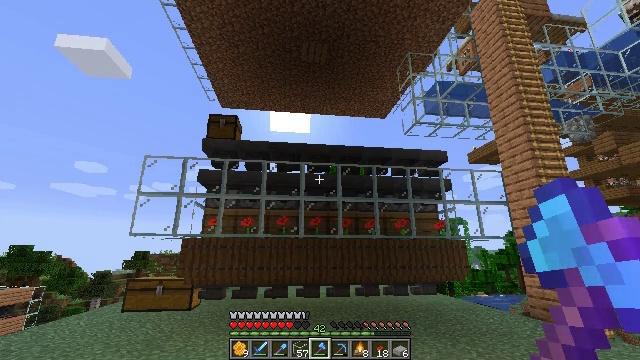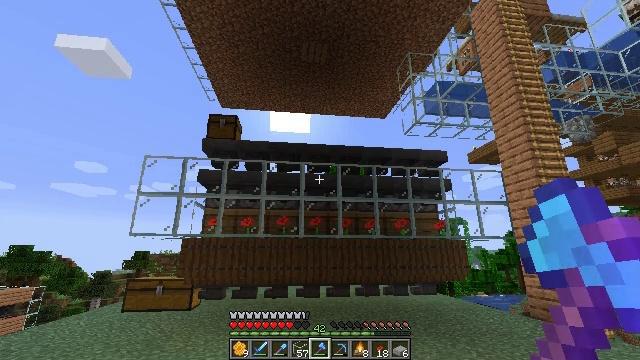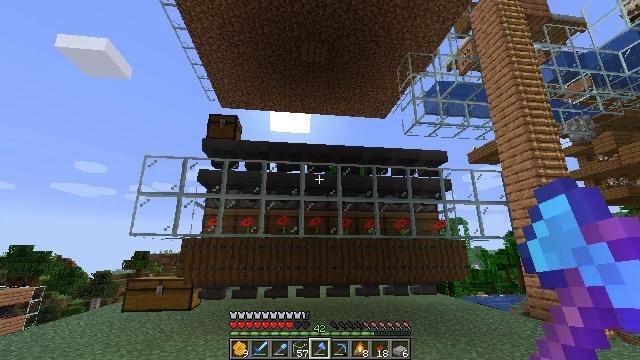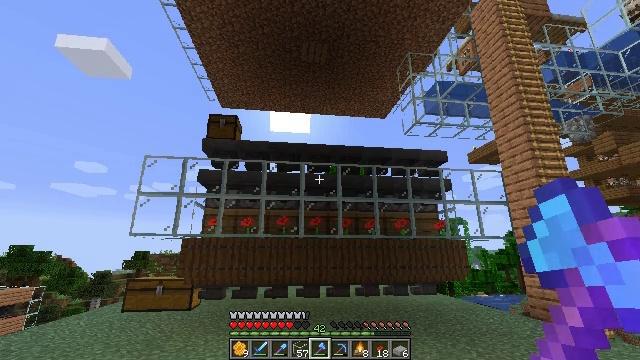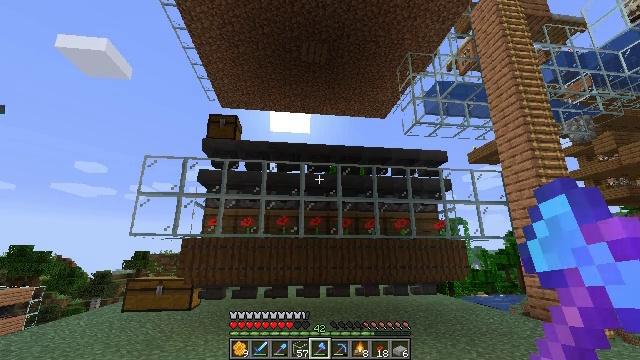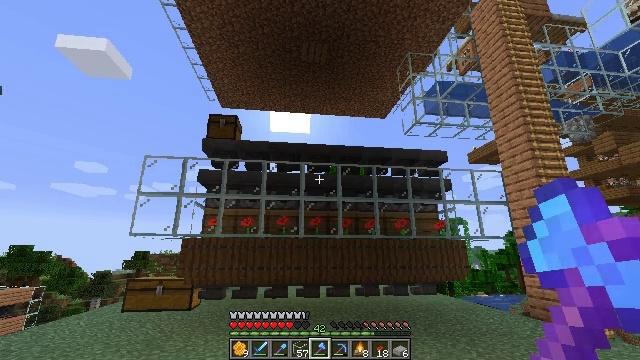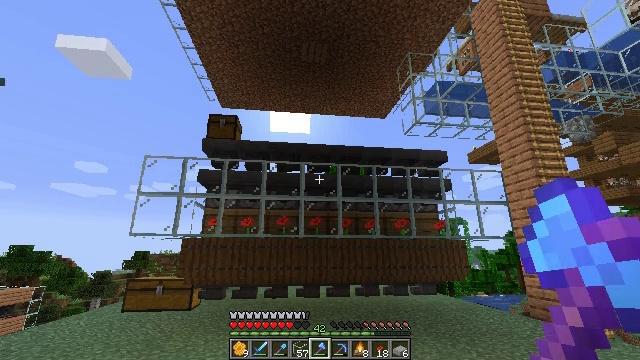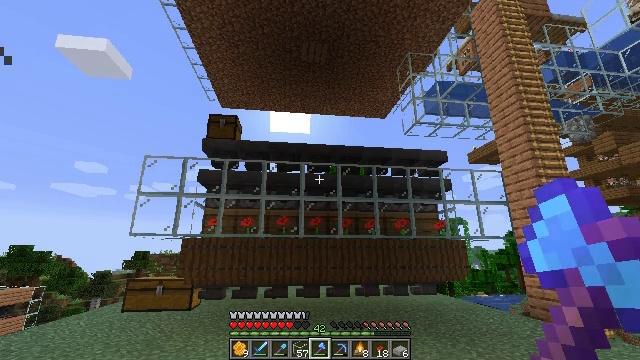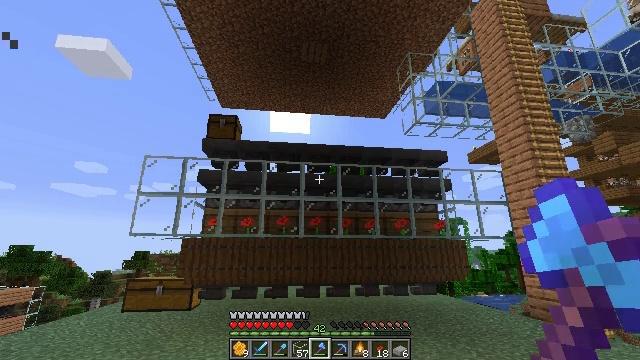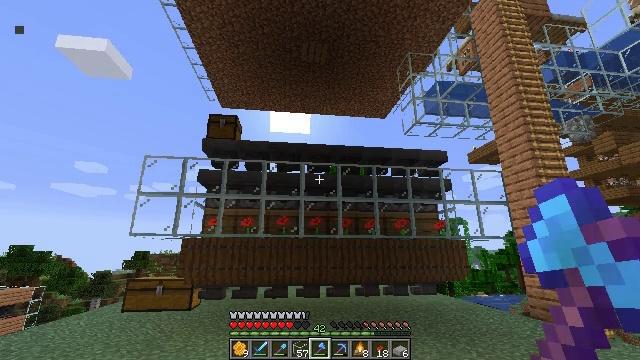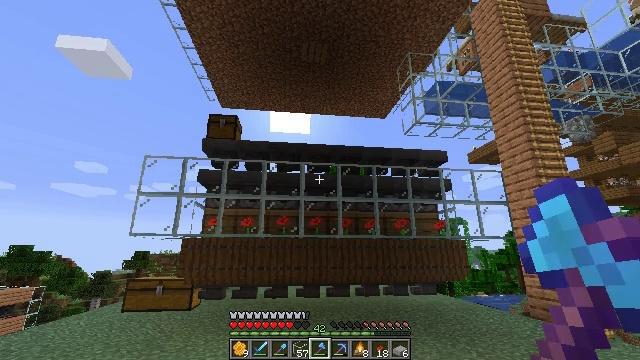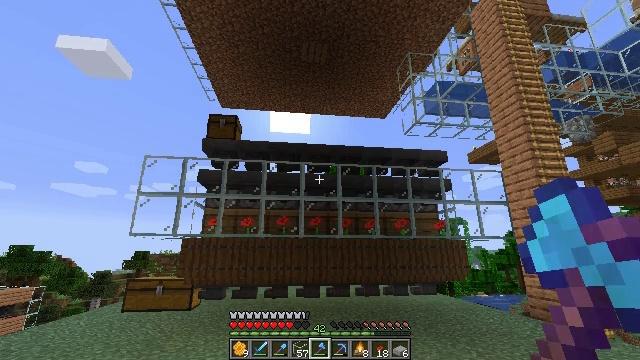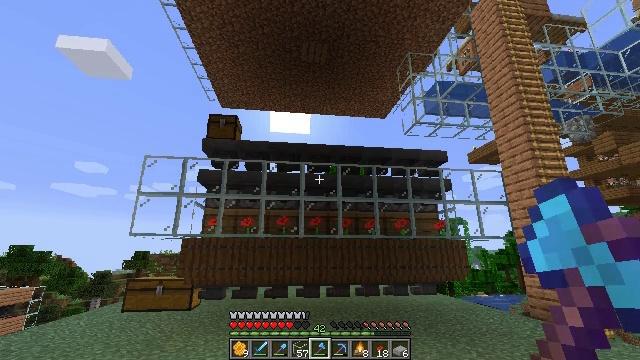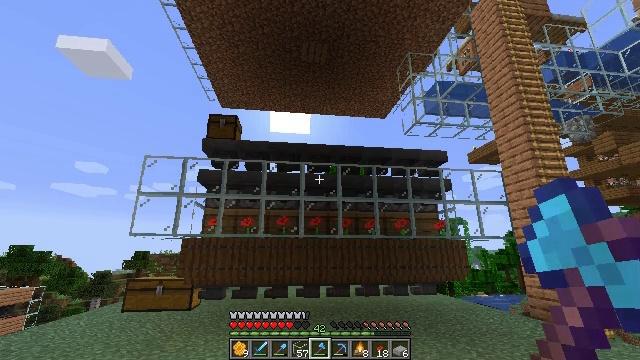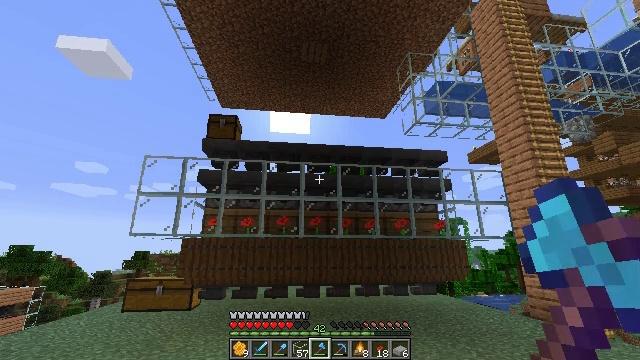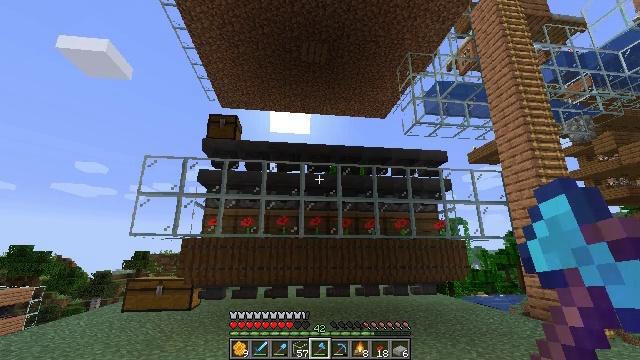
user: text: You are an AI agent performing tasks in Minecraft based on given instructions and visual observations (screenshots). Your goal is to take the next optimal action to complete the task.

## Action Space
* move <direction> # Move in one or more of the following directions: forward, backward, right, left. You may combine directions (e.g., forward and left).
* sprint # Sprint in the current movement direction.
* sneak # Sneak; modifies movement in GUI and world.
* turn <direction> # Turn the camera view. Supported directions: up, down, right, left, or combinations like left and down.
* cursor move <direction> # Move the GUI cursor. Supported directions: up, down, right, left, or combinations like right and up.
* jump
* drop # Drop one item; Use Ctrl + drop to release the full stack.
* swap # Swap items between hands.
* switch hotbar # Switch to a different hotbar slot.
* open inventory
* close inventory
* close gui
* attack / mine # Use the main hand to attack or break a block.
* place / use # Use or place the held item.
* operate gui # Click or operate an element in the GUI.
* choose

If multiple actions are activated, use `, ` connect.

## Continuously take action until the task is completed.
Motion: motion action
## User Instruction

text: Gather poppy from the ground.
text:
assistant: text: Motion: no_op
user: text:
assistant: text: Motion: no_op
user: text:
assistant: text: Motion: no_op
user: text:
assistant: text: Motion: no_op
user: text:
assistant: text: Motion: no_op
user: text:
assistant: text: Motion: no_op
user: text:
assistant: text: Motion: no_op
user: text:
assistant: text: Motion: no_op
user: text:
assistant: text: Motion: no_op
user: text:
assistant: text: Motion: no_op
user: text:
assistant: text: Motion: no_op
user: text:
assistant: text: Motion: no_op
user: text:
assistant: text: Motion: no_op
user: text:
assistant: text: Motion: no_op
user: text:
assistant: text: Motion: no_op
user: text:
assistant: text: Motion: no_op
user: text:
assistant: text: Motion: no_op
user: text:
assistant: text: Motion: no_op
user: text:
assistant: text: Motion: no_op
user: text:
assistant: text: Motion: no_op
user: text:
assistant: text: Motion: no_op
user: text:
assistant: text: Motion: no_op
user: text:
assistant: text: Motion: no_op
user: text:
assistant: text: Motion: no_op
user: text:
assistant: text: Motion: no_op
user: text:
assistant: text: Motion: no_op
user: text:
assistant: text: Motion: no_op
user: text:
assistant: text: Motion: no_op
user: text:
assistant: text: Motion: no_op
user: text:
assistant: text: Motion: no_op